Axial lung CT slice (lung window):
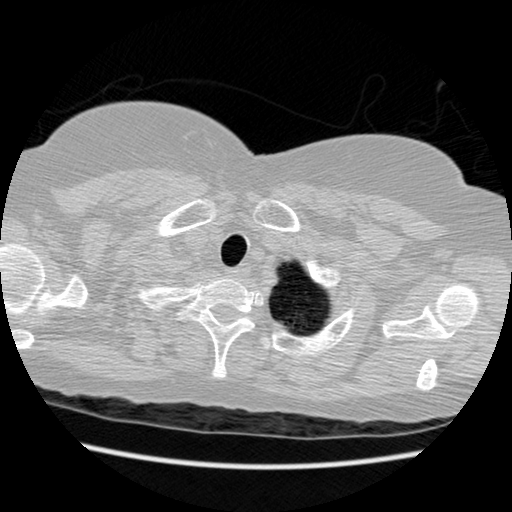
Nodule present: no